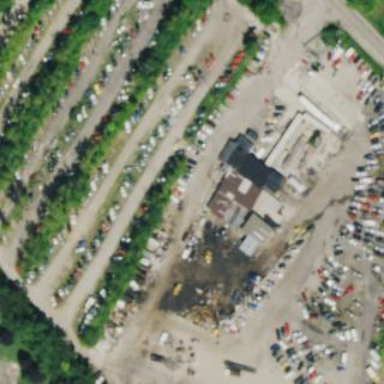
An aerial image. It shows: Industrial area designated as scrap yard.